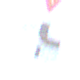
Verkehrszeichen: VerlaufVorfahrtsstrasse10
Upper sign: VorfahrtGewaehren
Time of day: SunriseSunset
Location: Outdoor (Suburban)
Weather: PartlyCloudy
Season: Winter
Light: Natural